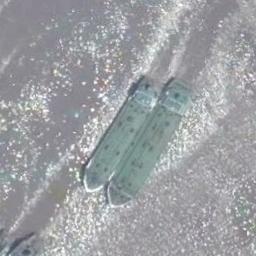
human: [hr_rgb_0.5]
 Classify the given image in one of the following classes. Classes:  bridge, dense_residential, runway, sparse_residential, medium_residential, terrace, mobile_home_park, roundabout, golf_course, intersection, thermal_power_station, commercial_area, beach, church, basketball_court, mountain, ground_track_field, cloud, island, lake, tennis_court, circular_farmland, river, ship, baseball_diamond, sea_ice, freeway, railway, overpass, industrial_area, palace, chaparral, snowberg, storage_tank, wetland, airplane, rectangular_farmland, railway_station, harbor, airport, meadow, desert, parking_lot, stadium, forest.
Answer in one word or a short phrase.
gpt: ship